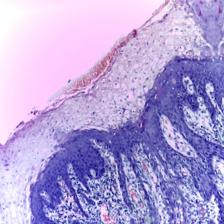
Diagnosis: Normal